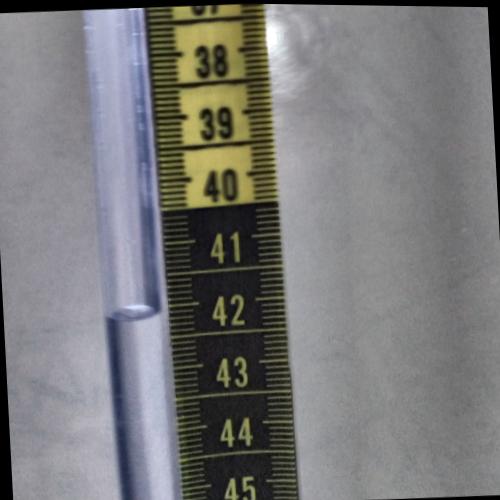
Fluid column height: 42.2 cm